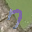
Label: 7